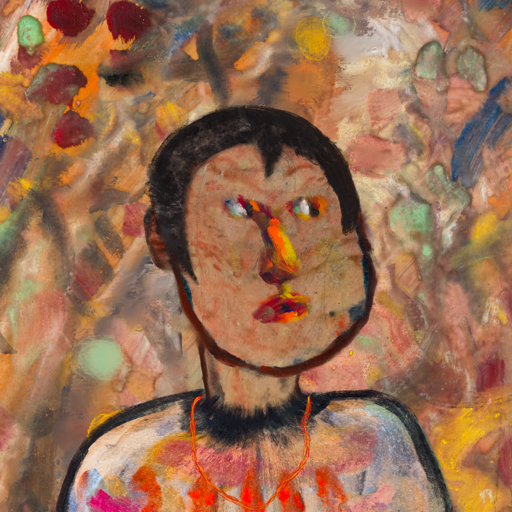
Background: Mother_And_Son_Mother, Head And Neck Side: Orphan, Face Side: An_Impression, Bust: Childish, Hair Side: Roy_Bahadur, Head Accessory: Blank, Second Necklace: Gypsy_Mother_2, Necklace: Blank, Baby: Blank